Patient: sex M, age 44
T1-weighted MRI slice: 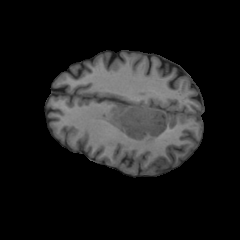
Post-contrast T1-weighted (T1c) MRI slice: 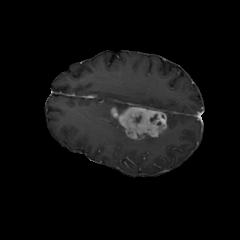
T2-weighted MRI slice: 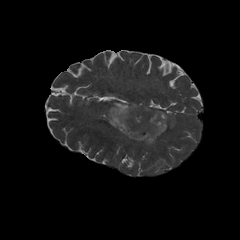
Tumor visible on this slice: yes
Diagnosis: Glioblastoma, IDH-wildtype
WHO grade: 4